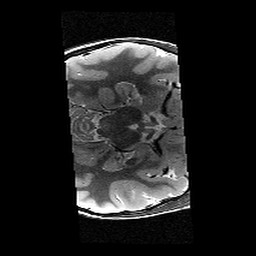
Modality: T2w
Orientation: axial
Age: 11
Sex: male
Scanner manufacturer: siemens
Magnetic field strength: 3 T
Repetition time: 9.23 s
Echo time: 0.067 s